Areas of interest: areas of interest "Shopping Mall"
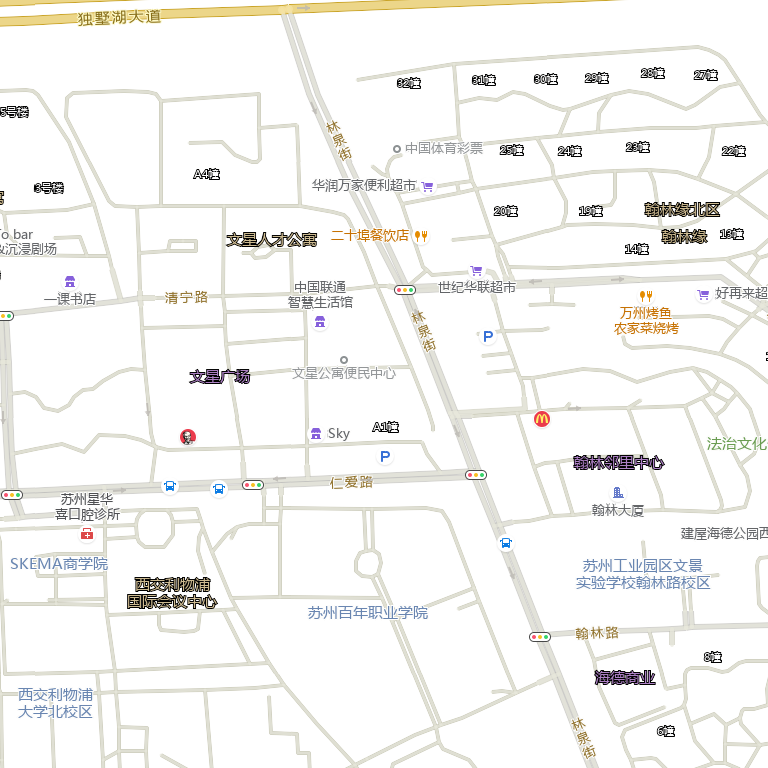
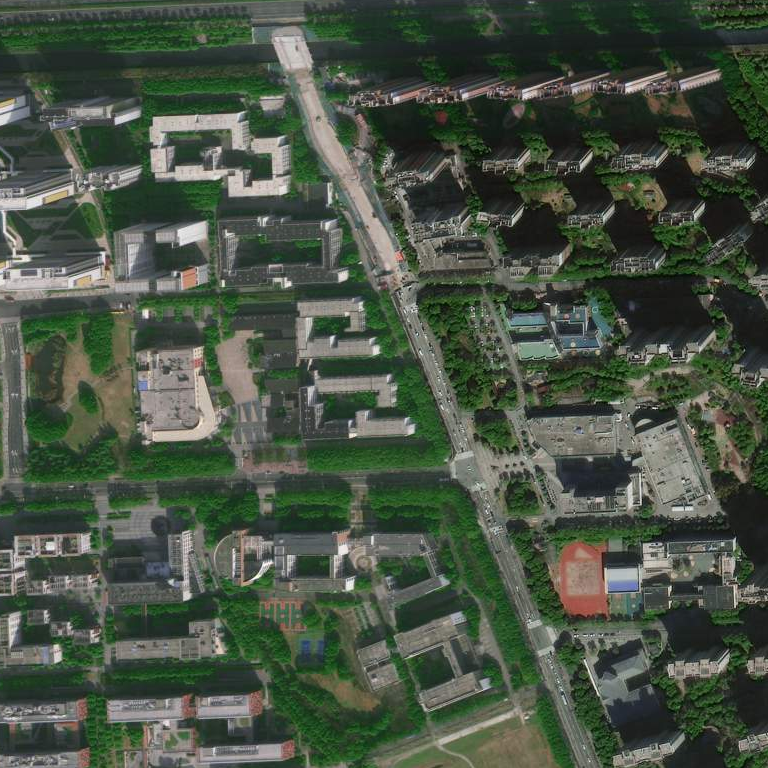